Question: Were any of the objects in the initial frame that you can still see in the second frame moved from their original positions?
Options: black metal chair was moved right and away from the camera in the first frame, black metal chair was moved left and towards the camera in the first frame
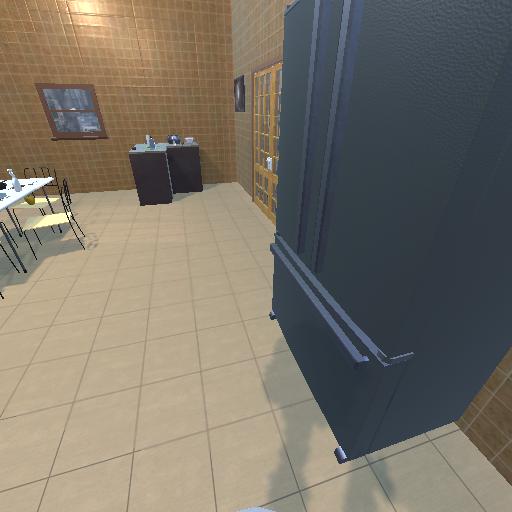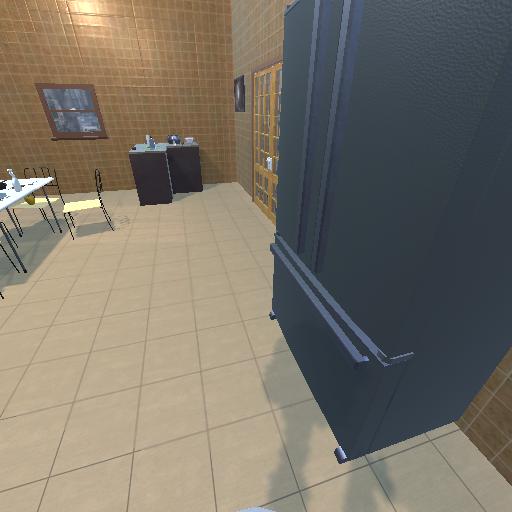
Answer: black metal chair was moved right and away from the camera in the first frame